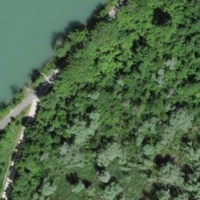
EUNIS habitat code: 45
Species observed at this site:
Acer campestre